Question: I've made a scatterplot in R using:
'''
par(mfrow=c(1,2))
plot(x2~x1, pch=20, col=df$colour, cex=1.5, xlim=c(-4,16), ylim=c(-4,16))
with(df, text(x2~x1, labels = df$gene, pos = 4))
plot(x4~x3, pch=20, col=df$colour, cex=1.5, xlim=c(-4,16), ylim=c(-4,16))
with(df, text(x4~x3, labels = df$gene, pos = 4))
'''
and I get something close to what i want, but i want the Red point of interest to be at the top of the stack in the second image. I've tried re-ordering the dataframe to have the single point both first and last in the dataframe but it doesn't alter the image, the point of interst is still hidden in the second plot. Any help would be much appreciated. Thanks!

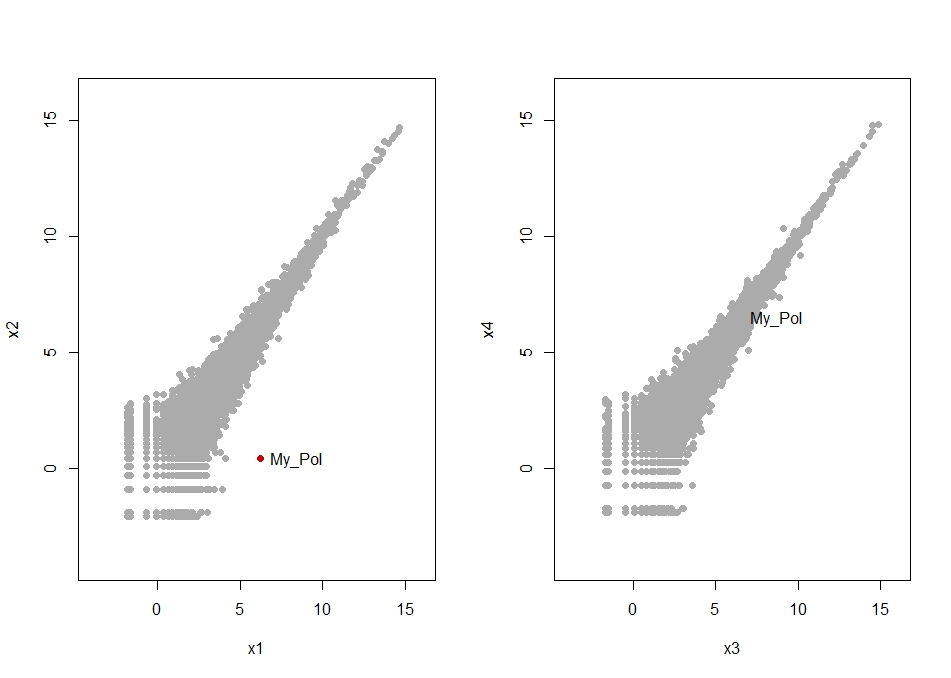
Answer: Add the point using 'points' after calling the plot:
'''
y1 <- x1[df$coulour=="red"]
y2 <- x2[df$coulour=="red"]
y3 <- x3[df$coulour=="red"]
y4 <- x4[df$coulour=="red"]
par(mfrow=c(1,2))
plot(x2~x1, pch=20, col=df$colour, cex=1.5, xlim=c(-4,16), ylim=c(-4,16))
points(y2~y1, pch=20, col="red", cex=1.5)
with(df, text(x2~x1, labels = df$gene, pos = 4))
plot(x4~x3, pch=20, col=df$colour, cex=1.5, xlim=c(-4,16), ylim=c(-4,16))
points(y4~y3, pch=20, col="red", cex=1.5)
with(df, text(x4~x3, labels = df$gene, pos = 4))
'''